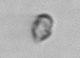
Label: Heterocapsa_rotundata